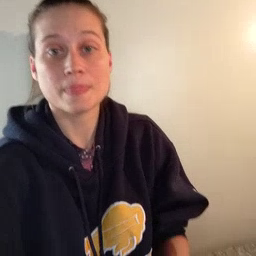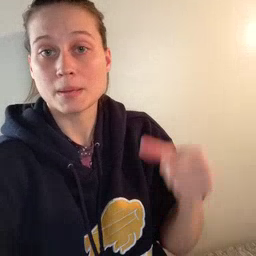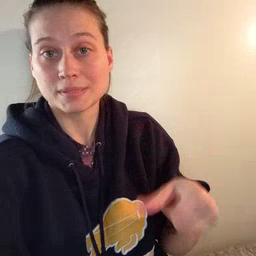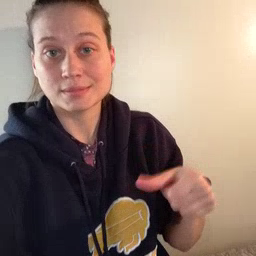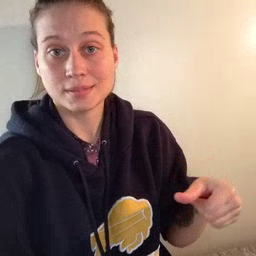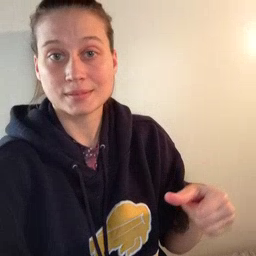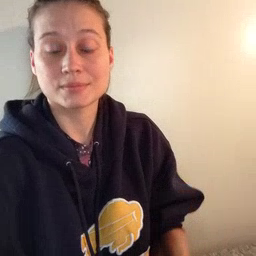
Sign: puzzle